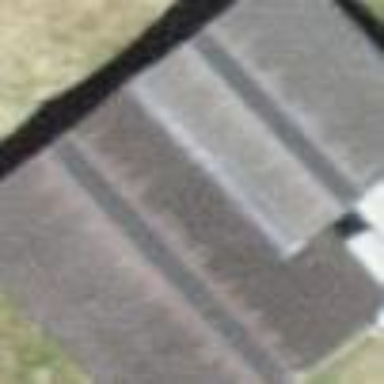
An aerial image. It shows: Rural barn.